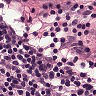
Metastatic tissue present: no